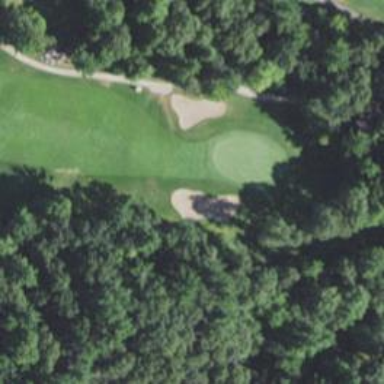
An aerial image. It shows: Golf hole.